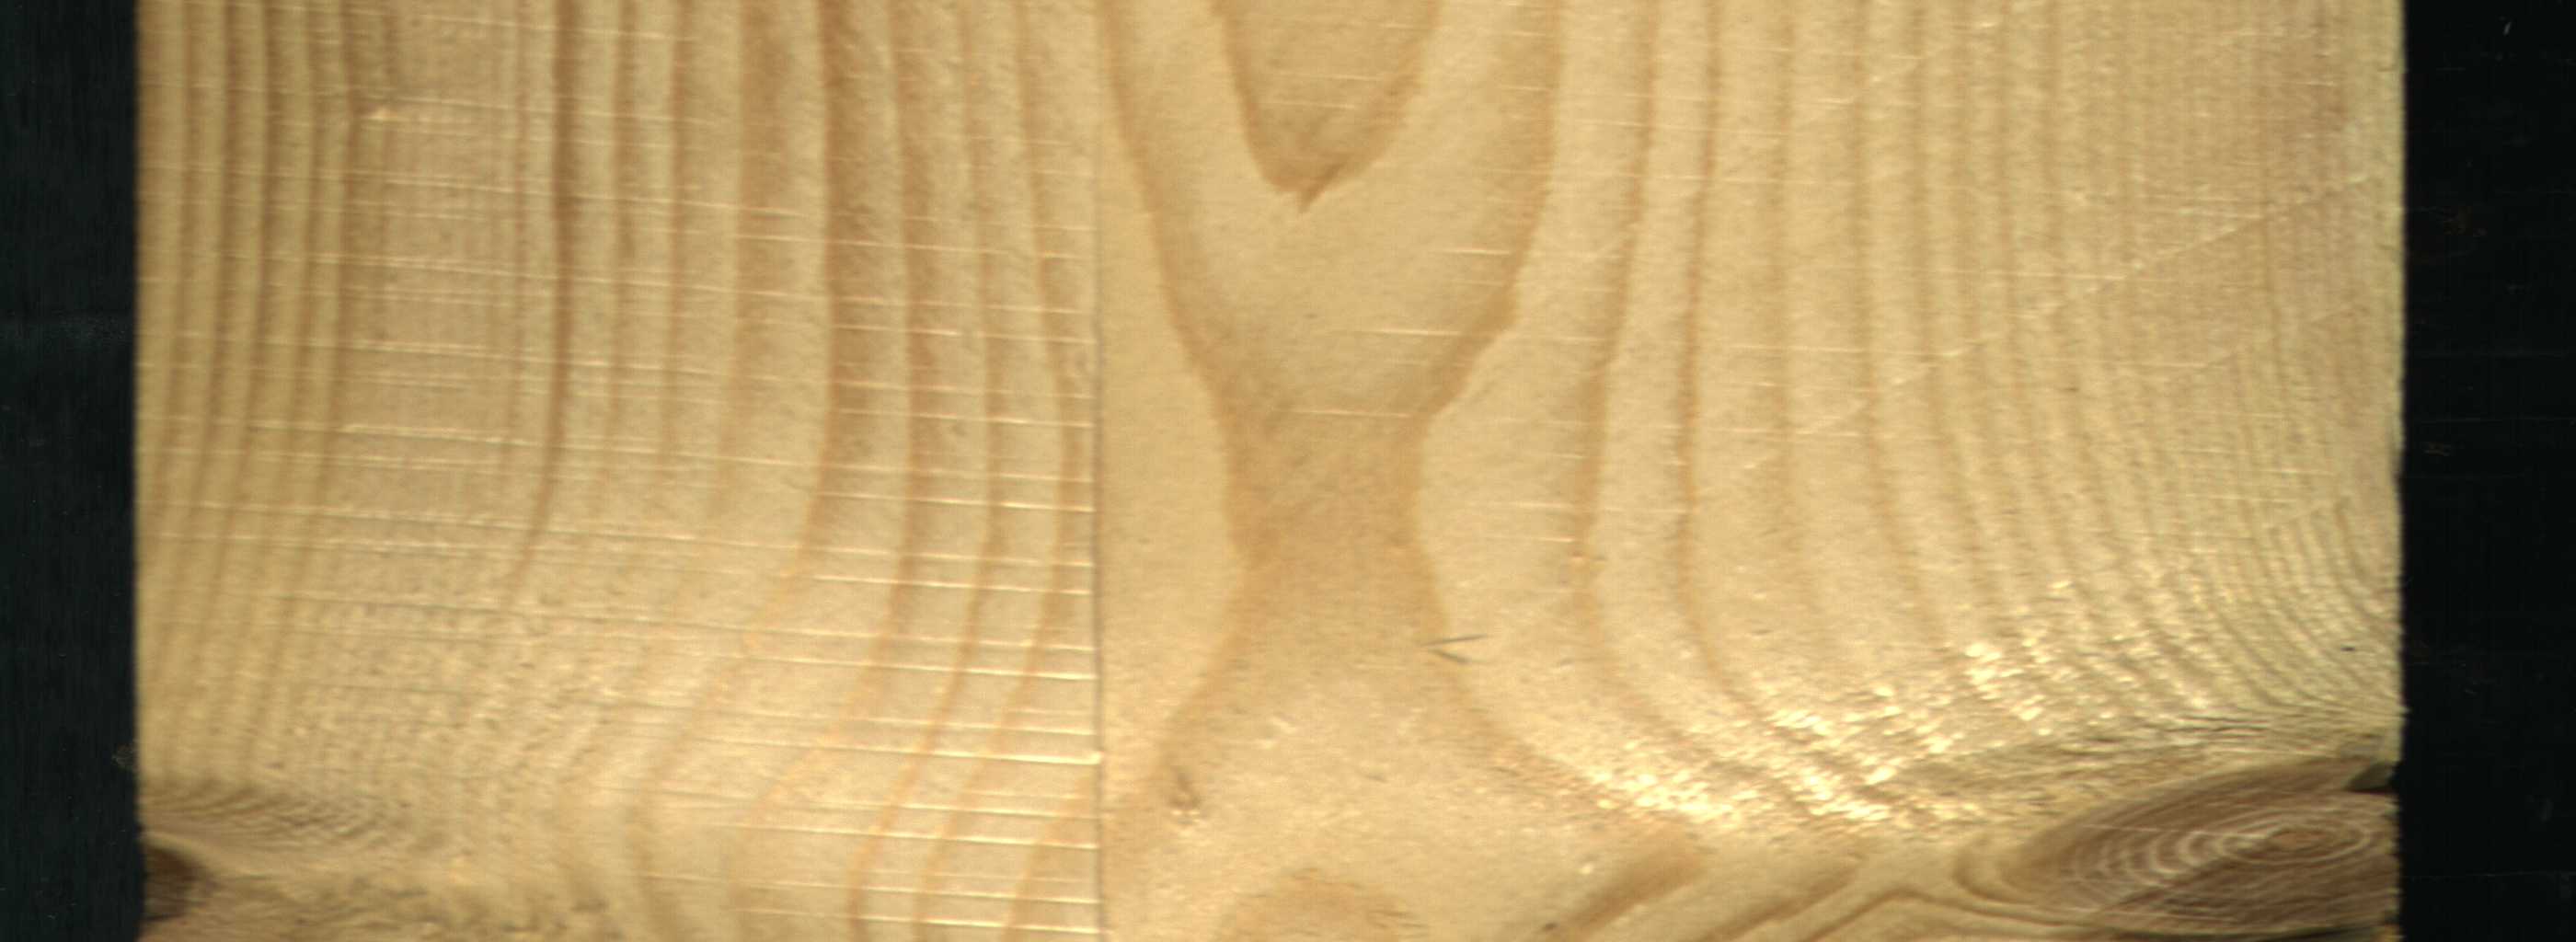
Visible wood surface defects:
Live_Knot
Live_Knot